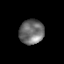
Tissue: prostate
Cell type: Fibroblasts
Senescence score: 0.7314
Nuclear area (px): 593
Mean DAPI intensity: 111.01